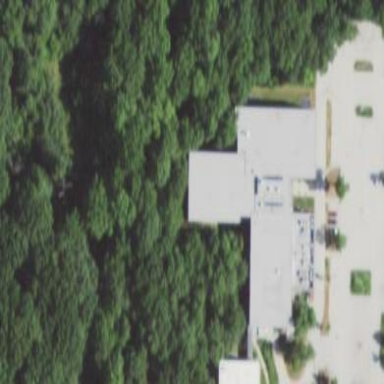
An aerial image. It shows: Grey office building with grey roof.